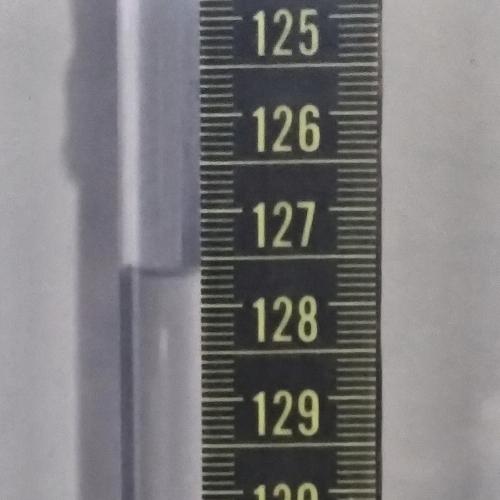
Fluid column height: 127.7 cm